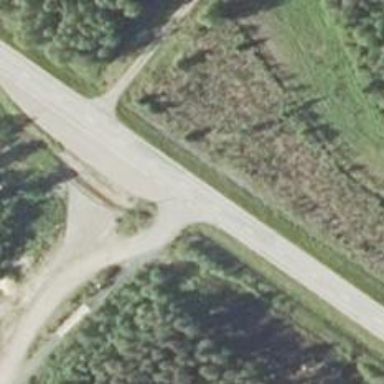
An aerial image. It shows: Primary highway.